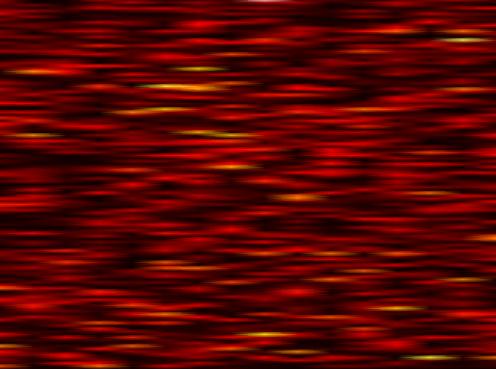
Label: FOFDM